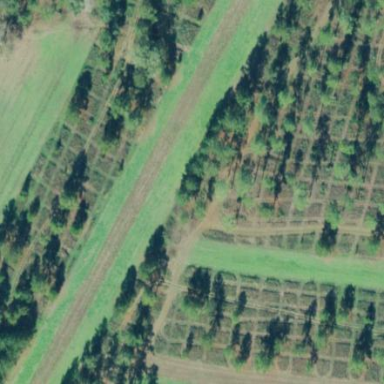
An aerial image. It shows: Orchard.